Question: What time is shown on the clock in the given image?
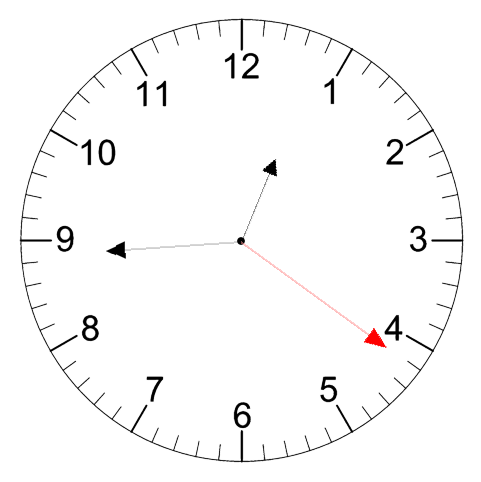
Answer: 12:44:21